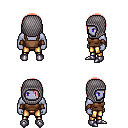
a pixel art fantasy rpg character, male body template, dark elf, purple skin, brown pirate shirt, gold greaves, red bangs hairstyle, chain hood, leather bracers, metal boots, four views (front, back, left, right), 2x2 character sprite sheet, small pixel art, hard edges, no anti-aliasing